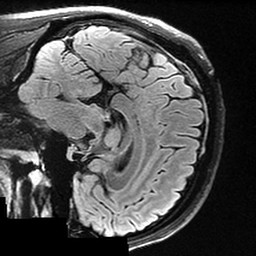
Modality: T2w
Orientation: sagittal
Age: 37
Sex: male
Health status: healthy
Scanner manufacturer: ge
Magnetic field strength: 3 T
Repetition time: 12 s
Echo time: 0.09548 s